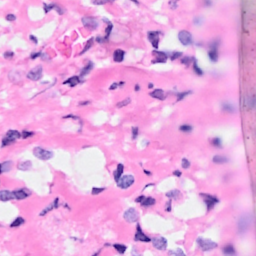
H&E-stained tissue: Breast